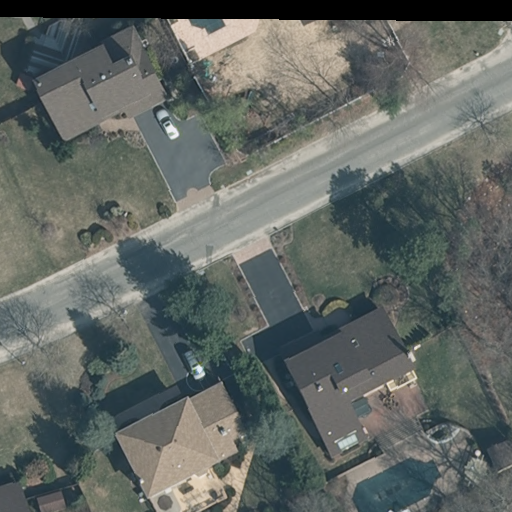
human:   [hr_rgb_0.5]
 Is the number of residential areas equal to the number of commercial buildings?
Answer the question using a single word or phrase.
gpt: no

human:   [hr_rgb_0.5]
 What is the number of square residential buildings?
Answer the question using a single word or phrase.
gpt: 0

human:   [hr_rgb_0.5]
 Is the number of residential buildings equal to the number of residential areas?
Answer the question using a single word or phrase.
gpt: no

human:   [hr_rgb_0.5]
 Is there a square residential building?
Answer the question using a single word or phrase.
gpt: no

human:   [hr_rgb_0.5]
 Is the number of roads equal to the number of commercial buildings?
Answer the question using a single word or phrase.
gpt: no

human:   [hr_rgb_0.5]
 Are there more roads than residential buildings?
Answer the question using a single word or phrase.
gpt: no

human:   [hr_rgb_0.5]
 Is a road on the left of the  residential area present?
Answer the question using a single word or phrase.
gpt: yes

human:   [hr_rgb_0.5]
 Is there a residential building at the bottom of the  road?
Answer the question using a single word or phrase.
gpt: yes

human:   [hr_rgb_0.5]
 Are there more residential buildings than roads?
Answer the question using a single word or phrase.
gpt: yes

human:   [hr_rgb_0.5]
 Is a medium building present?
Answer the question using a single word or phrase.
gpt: yes

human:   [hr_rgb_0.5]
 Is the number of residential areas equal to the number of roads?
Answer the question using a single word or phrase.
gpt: yes

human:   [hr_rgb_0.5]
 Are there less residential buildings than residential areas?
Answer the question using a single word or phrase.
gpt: no

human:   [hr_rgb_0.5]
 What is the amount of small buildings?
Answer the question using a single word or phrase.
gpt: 2

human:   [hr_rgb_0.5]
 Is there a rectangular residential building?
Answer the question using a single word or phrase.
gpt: yes

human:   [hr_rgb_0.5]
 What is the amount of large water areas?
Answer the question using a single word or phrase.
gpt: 0

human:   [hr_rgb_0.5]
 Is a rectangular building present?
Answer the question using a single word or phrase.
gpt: yes

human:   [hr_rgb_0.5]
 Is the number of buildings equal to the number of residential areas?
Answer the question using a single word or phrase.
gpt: no

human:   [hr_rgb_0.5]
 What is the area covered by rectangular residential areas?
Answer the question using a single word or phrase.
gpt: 7987m2

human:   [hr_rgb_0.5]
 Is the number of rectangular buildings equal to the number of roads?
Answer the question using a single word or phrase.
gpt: no

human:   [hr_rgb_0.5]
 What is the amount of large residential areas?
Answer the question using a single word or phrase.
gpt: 1

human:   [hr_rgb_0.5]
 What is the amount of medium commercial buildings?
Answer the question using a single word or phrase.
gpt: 0

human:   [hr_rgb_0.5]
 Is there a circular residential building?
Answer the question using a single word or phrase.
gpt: no

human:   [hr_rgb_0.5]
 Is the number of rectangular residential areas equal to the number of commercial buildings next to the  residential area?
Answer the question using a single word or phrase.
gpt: no

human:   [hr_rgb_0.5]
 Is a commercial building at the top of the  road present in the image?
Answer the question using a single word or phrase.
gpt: no

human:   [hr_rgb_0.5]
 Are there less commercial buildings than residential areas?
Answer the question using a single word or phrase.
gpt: yes

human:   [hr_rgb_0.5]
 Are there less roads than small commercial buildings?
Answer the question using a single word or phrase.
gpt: no

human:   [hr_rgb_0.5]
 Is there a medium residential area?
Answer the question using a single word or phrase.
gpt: no

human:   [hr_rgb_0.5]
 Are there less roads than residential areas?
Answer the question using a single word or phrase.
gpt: no

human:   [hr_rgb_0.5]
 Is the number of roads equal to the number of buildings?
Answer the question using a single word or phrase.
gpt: no

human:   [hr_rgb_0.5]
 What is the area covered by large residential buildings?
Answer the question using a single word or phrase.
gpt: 555m2

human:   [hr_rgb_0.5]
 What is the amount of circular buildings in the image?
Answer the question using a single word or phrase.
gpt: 0

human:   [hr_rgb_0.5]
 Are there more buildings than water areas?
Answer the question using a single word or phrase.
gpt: yes

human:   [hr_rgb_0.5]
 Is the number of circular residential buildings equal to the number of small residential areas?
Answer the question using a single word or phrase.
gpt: yes

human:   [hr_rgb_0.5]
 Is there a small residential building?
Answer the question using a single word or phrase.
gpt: yes

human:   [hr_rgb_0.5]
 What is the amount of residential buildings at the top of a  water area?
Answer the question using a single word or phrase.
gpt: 0

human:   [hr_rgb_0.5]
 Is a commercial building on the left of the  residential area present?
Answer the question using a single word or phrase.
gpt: no